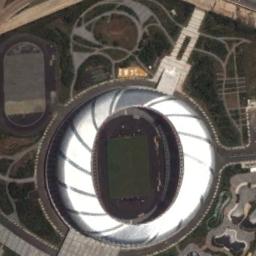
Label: stadium